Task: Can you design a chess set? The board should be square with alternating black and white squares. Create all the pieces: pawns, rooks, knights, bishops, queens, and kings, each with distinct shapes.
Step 688:
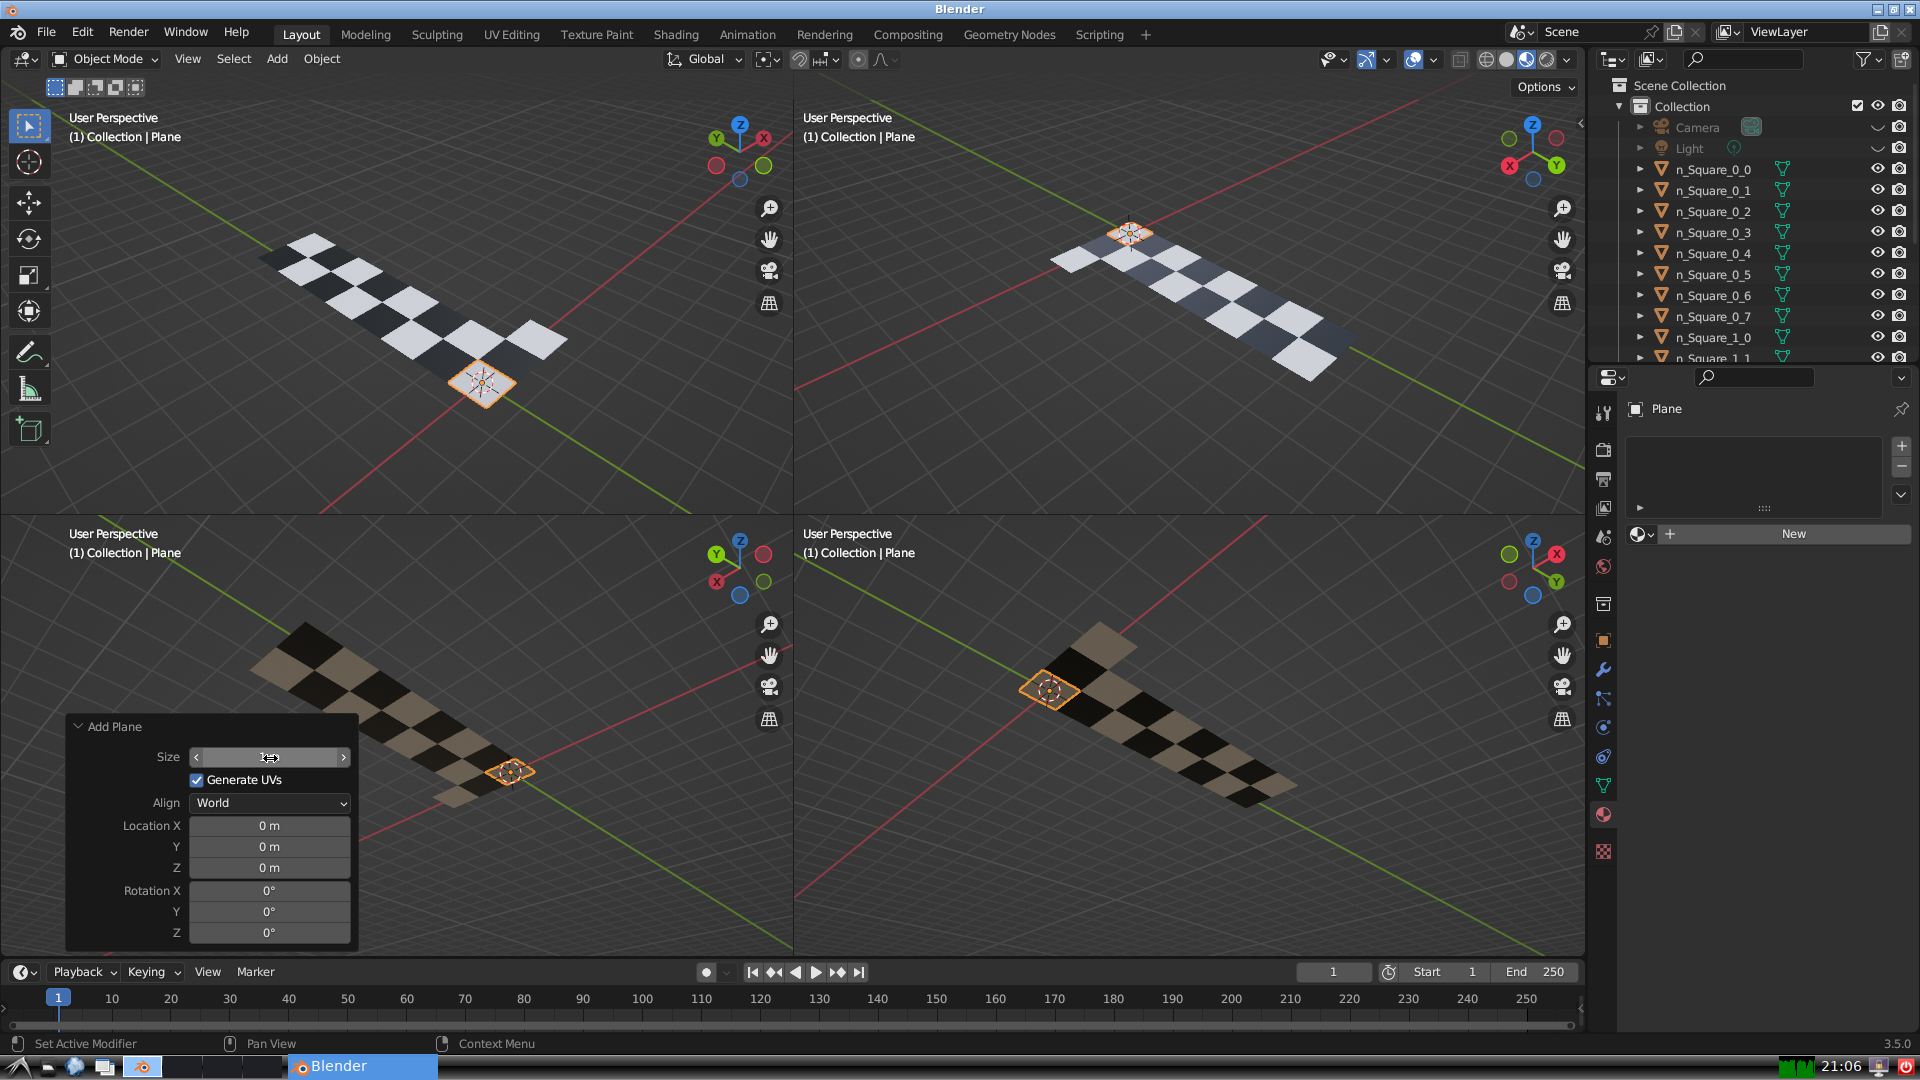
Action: click: no